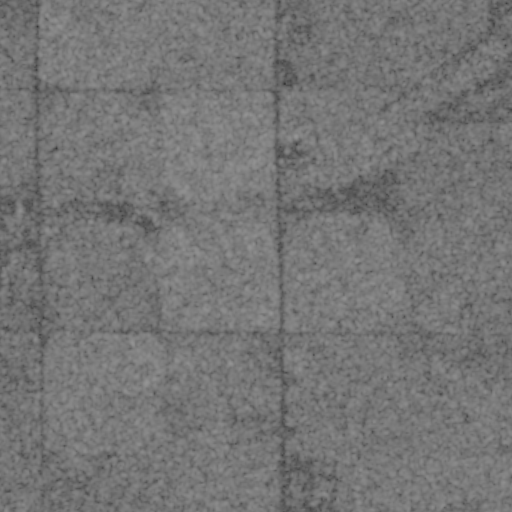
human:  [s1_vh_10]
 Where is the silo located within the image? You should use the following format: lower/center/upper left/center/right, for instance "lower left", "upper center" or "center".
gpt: The silo is located in the lower right of the image.
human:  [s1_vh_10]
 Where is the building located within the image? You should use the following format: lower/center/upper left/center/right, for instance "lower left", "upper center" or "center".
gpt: The building is located in the lower right of the image.
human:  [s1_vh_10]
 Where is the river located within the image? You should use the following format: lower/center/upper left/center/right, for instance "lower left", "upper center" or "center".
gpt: The river is located in the lower right of the image.
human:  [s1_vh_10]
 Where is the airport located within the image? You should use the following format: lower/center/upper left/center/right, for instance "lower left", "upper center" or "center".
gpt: There is no airport in the image.

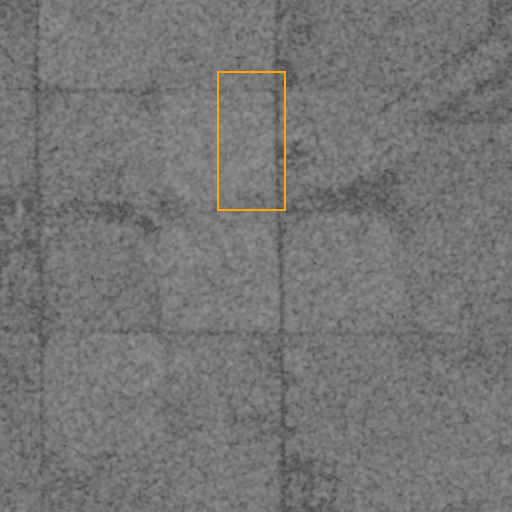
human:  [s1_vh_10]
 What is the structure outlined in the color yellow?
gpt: There is no yellow outline.
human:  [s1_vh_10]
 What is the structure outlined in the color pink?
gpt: There is no structure outlined in pink.